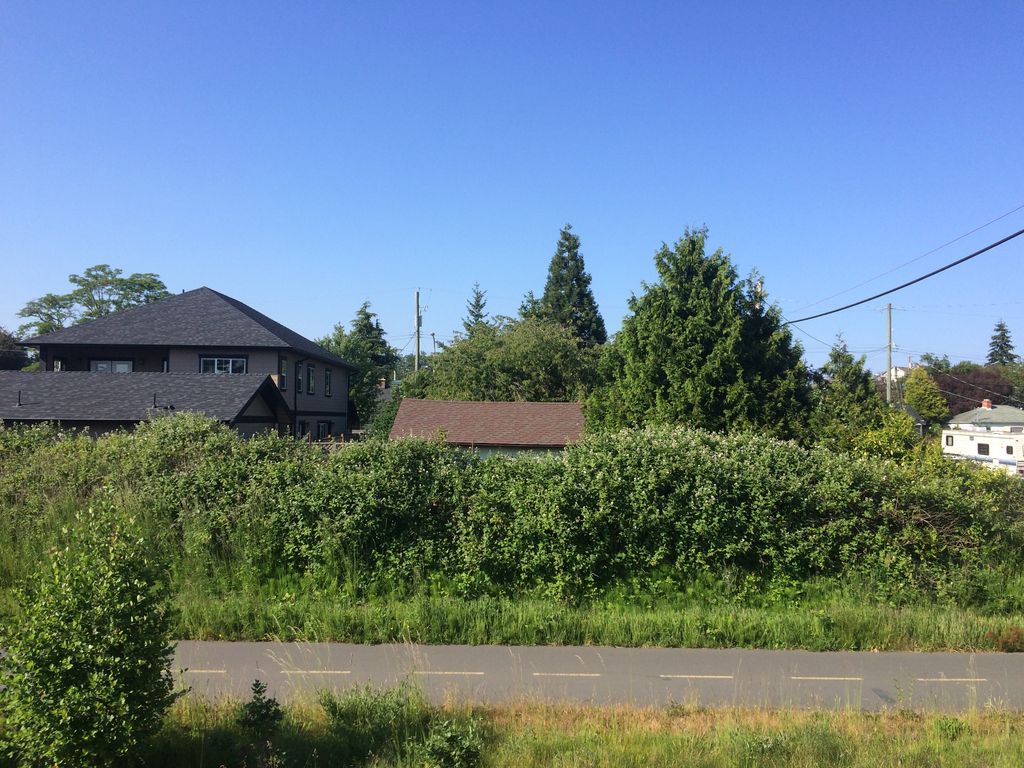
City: victoria